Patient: sex F, age 70
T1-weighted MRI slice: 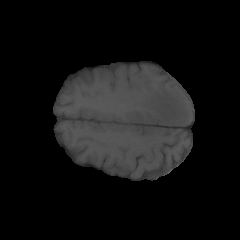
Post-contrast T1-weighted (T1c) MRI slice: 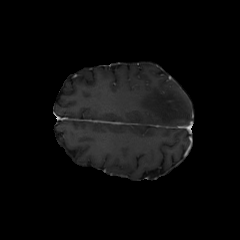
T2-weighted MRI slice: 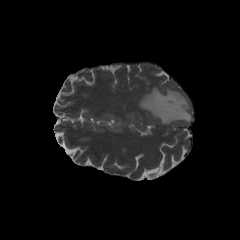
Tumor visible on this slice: yes
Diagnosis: Glioblastoma, IDH-wildtype
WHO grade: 4